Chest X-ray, AP view. Patient: 46 years old, sex F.
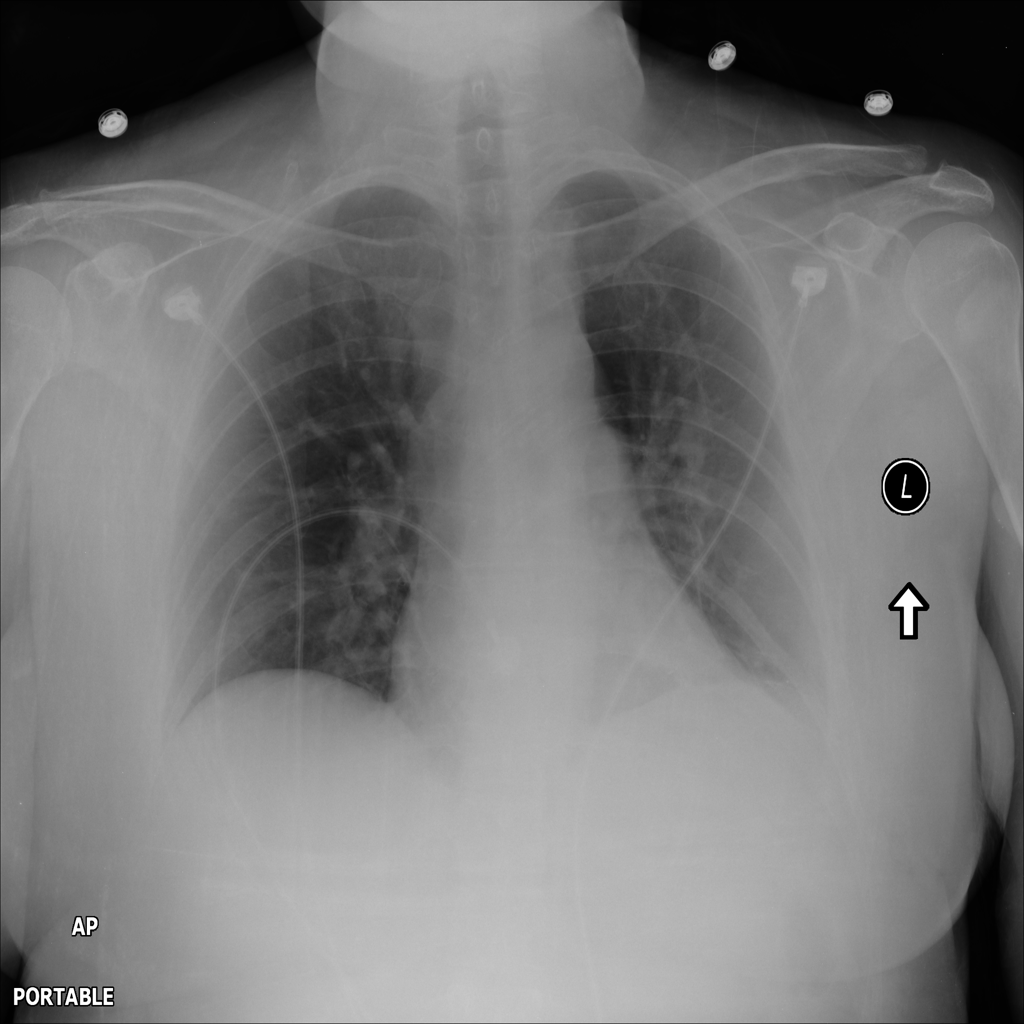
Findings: No Finding